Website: apple
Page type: customer-info-address
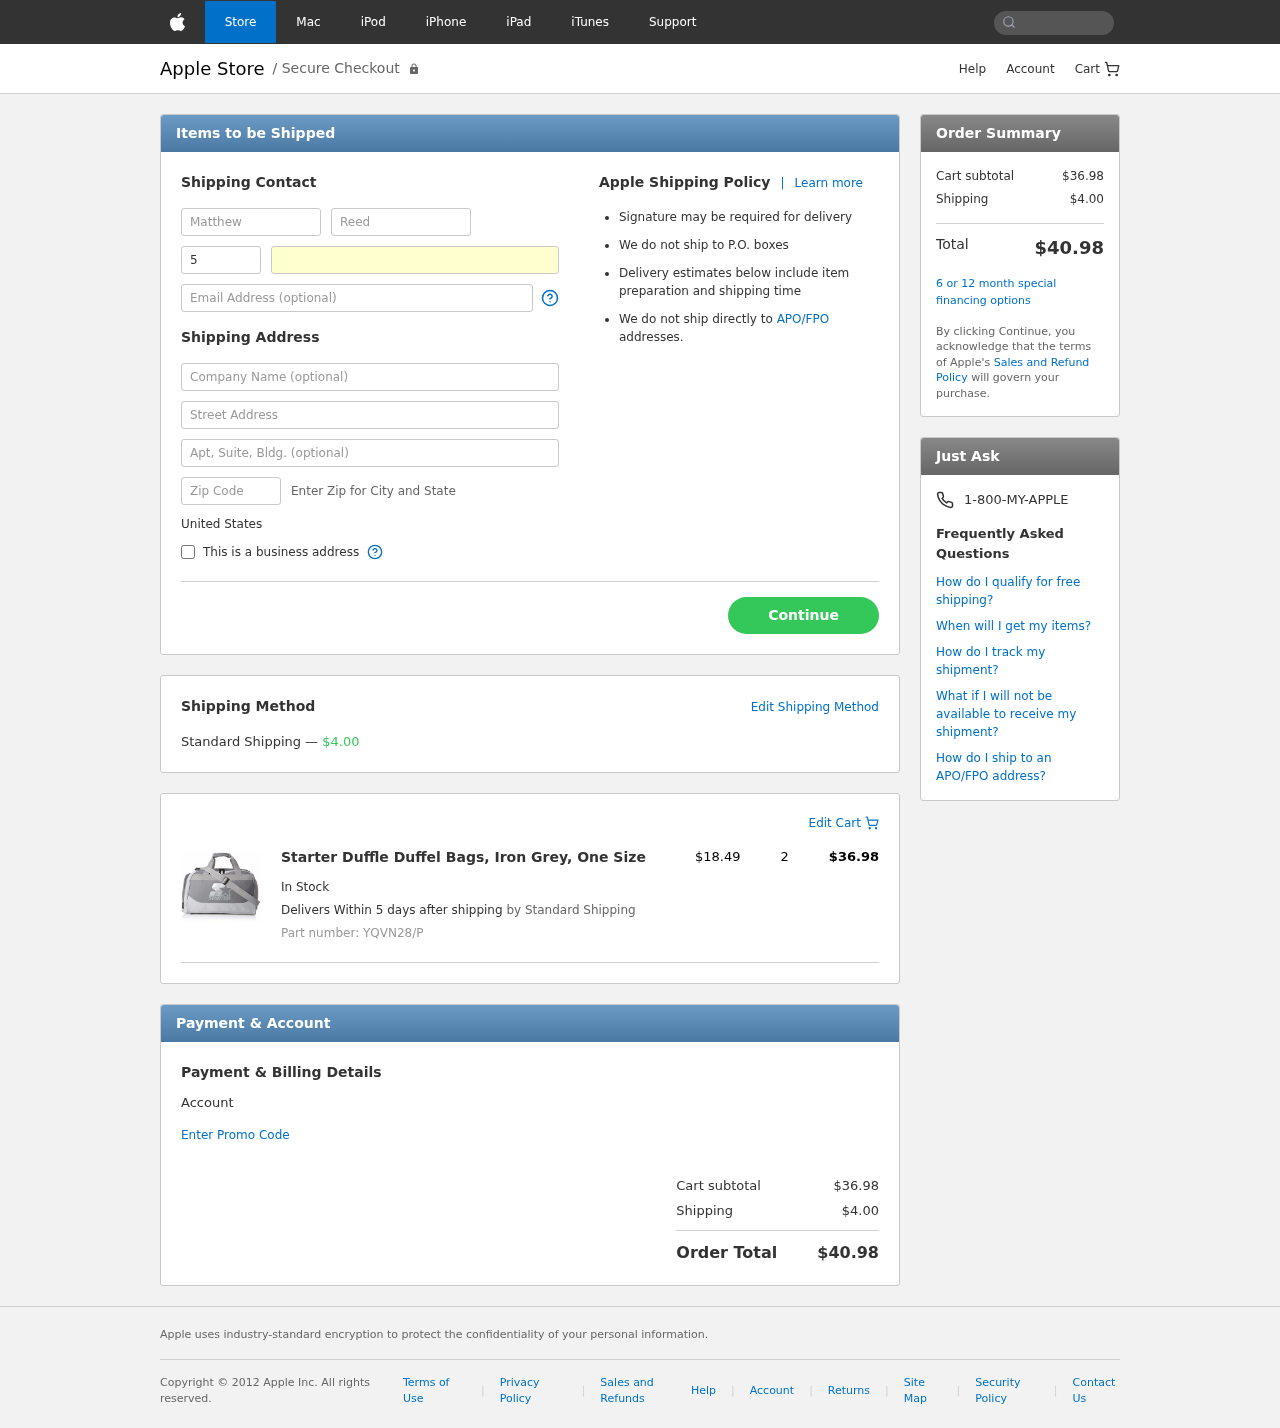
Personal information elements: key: PII_COUNTRY
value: United States
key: PII_FIRSTNAME
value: Matthew
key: PII_LASTNAME
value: Reed
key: PII_PHONE_AREA
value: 538
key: PII_PHONE_LINE
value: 3979
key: PII_EMAIL
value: matthewreed@yahoo.com
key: PII_COMPANY
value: Rice PLC
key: PII_STREET
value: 872 Lopez Freeway Apt. 070
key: PII_POSTCODE
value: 68041
Product elements: key: PRODUCT1_NAME
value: Starter Duffle Duffel Bags, Iron Grey, One Size
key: PRODUCT1_PRICE
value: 18.49
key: PRODUCT1_QUANTITY
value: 2
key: PRODUCT1_SKU
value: YQVN28/P
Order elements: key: ORDER_SHIPPING_COST
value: $4.00
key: ORDER_ITEM_TOTAL
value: $36.98
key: ORDER_SUBTOTAL
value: $36.98
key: ORDER_TOTAL
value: $40.98